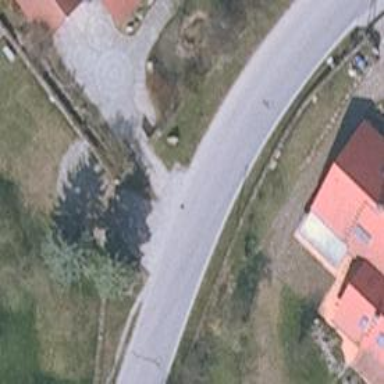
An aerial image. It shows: Asphalt road classified as tertiary.